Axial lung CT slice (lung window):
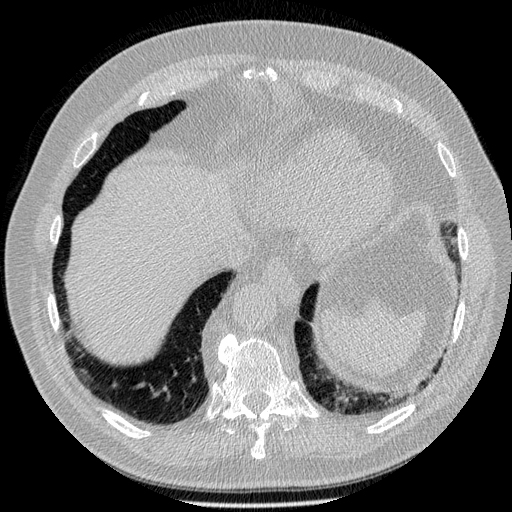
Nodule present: no